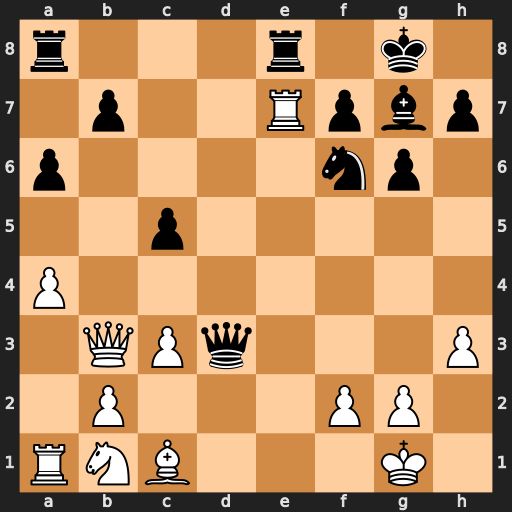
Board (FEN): r3r1k1/1p2Rpbp/p4np1/2p5/P7/1QPq3P/1P3PP1/RNB3K1
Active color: w
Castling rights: -
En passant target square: -
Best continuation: Qxf7+ Kh8 Qxg7#